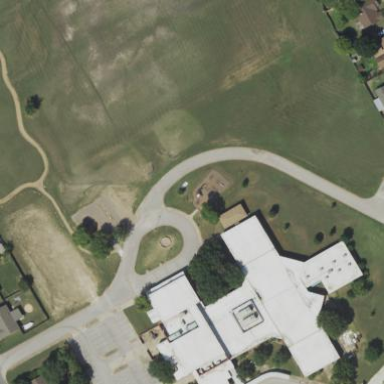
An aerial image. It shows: School.